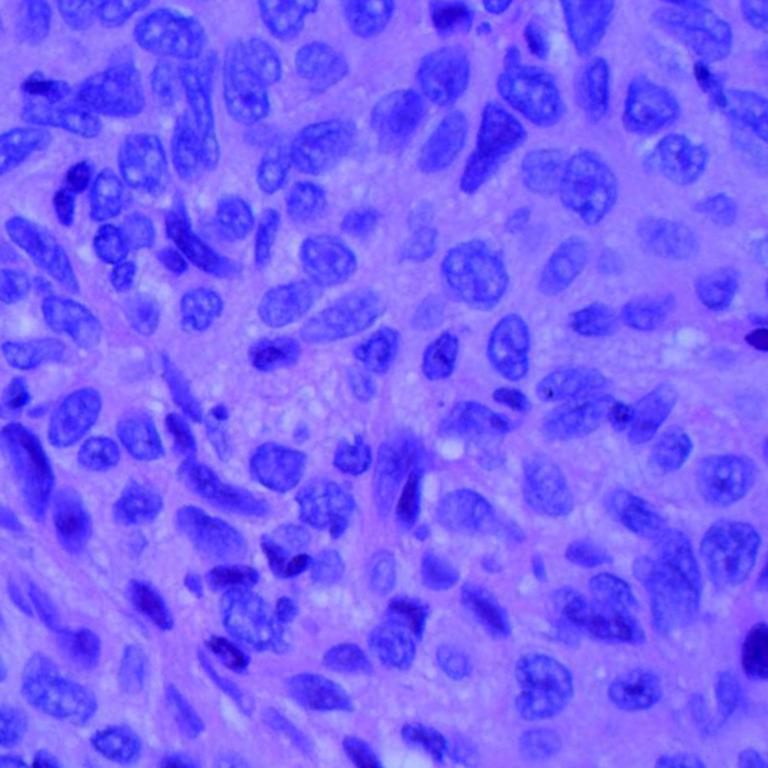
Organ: lung
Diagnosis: squamous carcinomas